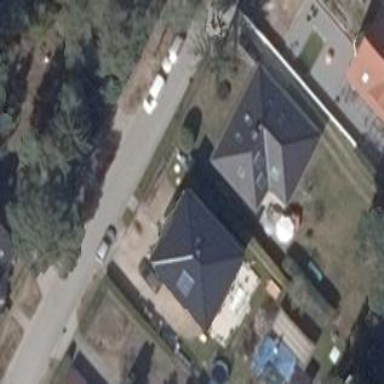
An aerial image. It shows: Detached building with hipped roof in orientation along.